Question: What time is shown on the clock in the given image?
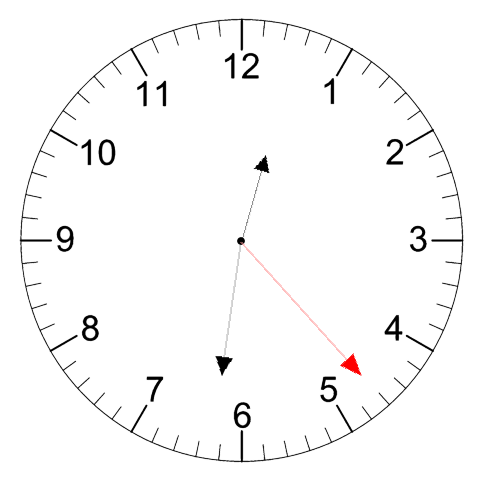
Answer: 12:31:23